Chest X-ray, PA view. Patient: 61 years old, sex M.
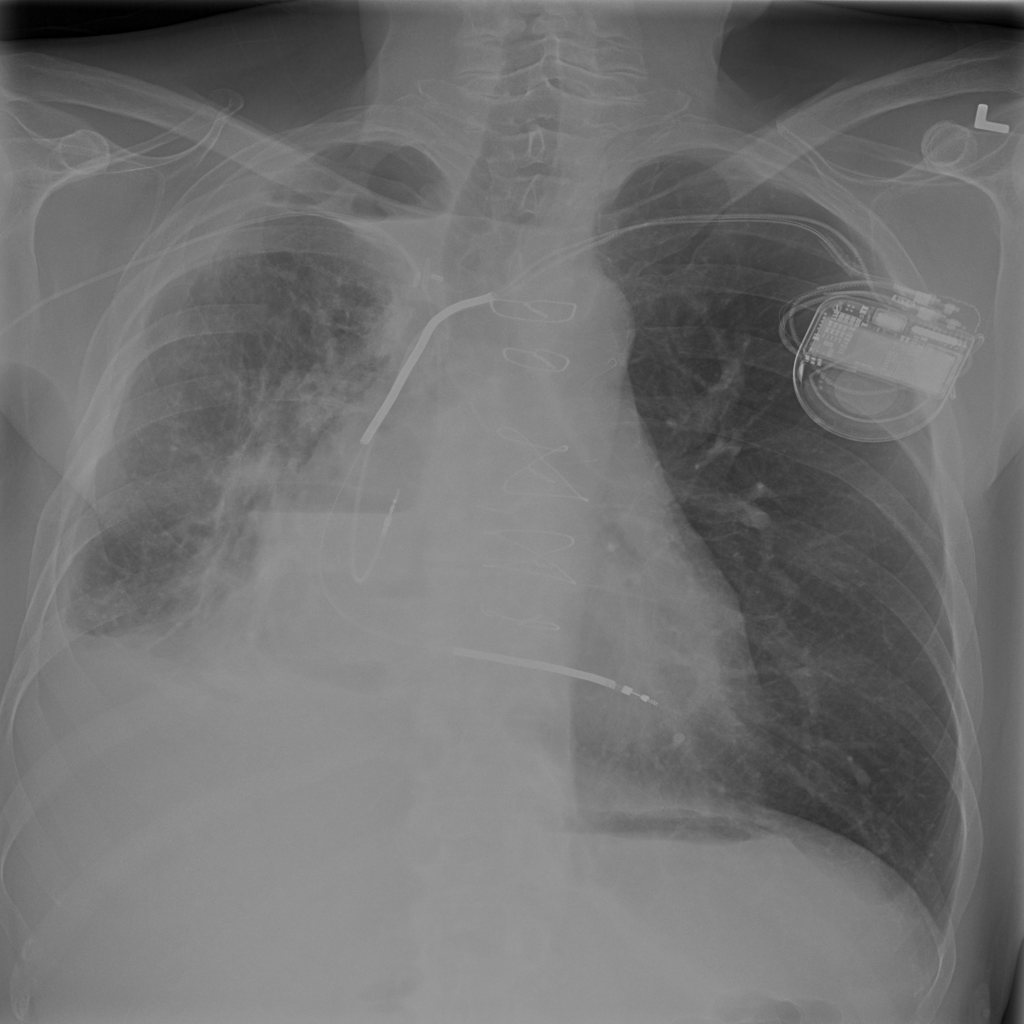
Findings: No Finding